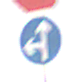
Verkehrszeichen: VorgeschriebeneFahrtrichtungGeradeausOderLinks
Zusatzzeichen oben: Stop
Umgebung: Outdoor, RoadRail
Tageszeit: SunriseSunset
Wetter: PartlyCloudy
Licht: Natural
Jahreszeit: NotSpecified
Kontrast: LowContrast